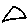
Label: triangle